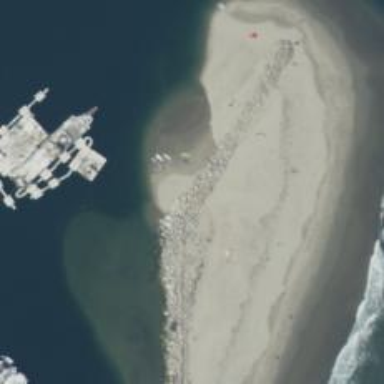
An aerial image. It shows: Breakwater structure.